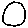
Label: circle